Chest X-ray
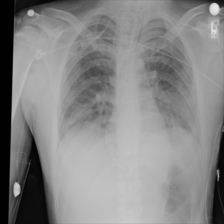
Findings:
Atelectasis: negative
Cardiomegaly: negative
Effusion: negative
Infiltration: positive
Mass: negative
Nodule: negative
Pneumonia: negative
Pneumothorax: negative
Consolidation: negative
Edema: negative
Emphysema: negative
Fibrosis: negative
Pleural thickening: negative
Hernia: negative